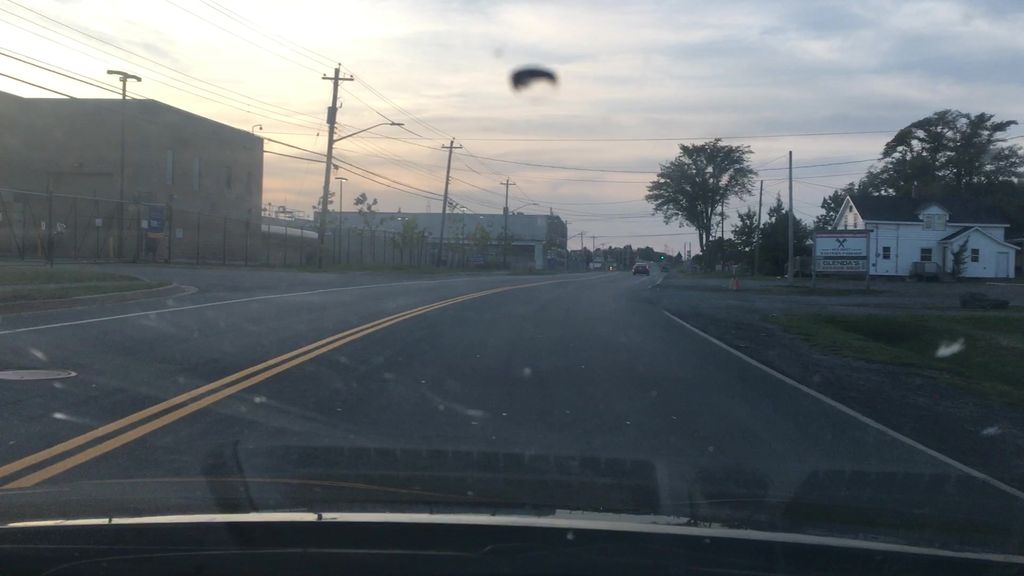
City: halifax